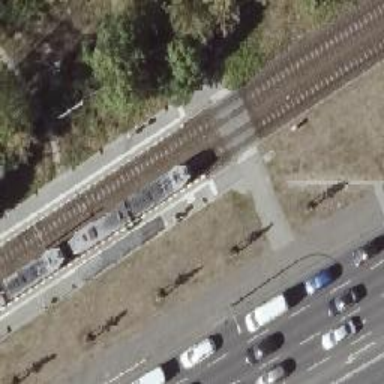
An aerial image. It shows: Uncontrolled tram railway crossing.